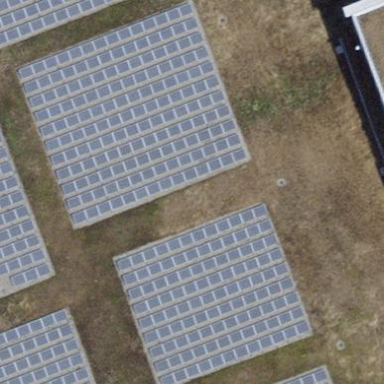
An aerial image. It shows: Solar power generator with photovoltaic panels.